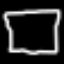
Label: square